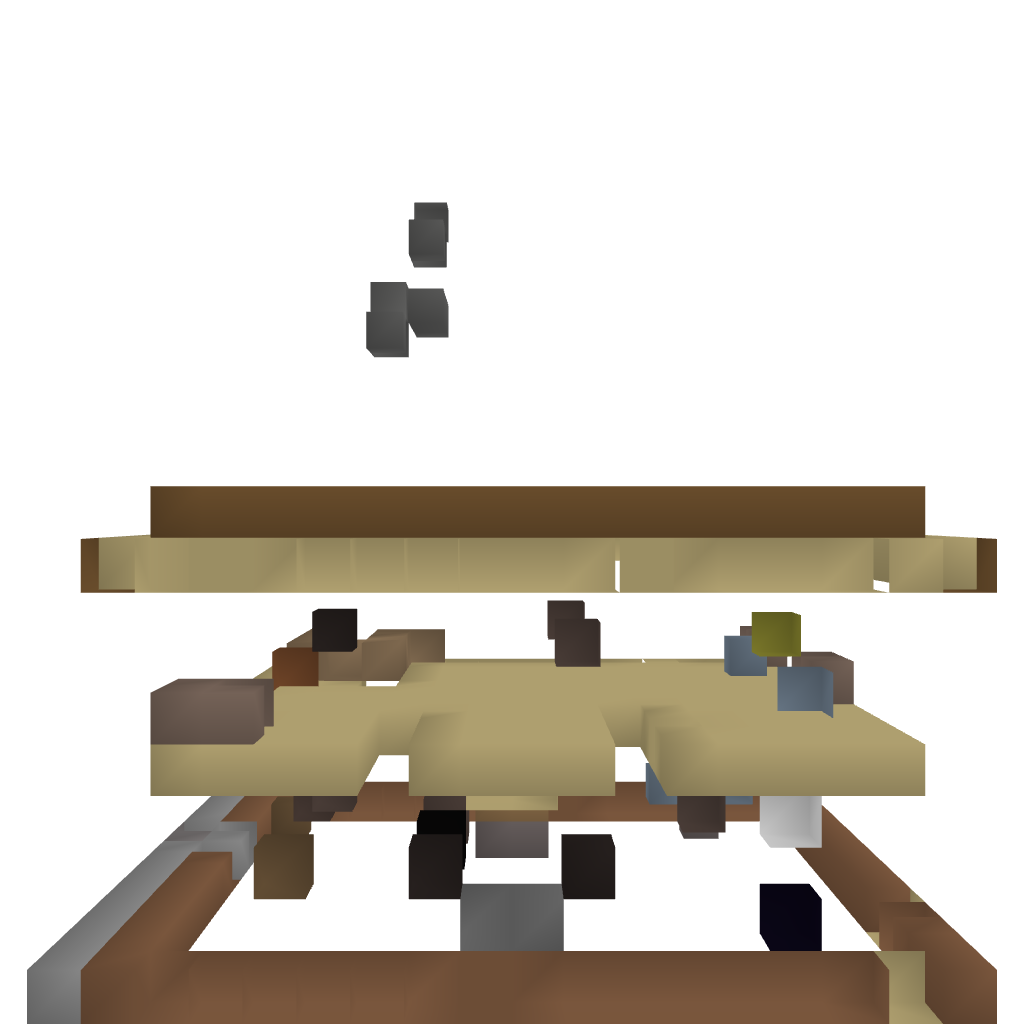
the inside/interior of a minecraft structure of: Modern house